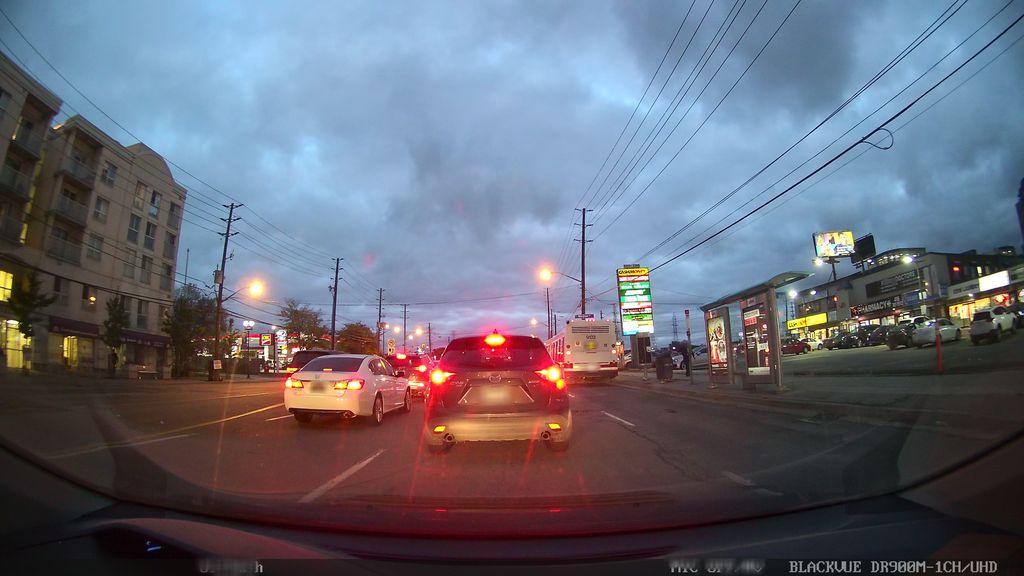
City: toronto